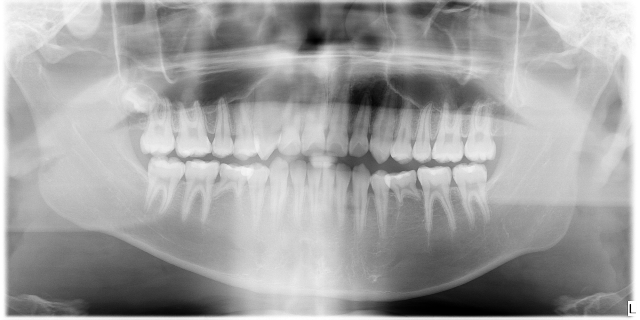
adult